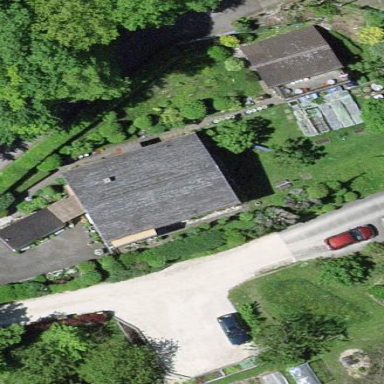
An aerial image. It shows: Detached building.